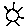
Label: sun